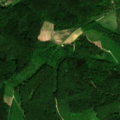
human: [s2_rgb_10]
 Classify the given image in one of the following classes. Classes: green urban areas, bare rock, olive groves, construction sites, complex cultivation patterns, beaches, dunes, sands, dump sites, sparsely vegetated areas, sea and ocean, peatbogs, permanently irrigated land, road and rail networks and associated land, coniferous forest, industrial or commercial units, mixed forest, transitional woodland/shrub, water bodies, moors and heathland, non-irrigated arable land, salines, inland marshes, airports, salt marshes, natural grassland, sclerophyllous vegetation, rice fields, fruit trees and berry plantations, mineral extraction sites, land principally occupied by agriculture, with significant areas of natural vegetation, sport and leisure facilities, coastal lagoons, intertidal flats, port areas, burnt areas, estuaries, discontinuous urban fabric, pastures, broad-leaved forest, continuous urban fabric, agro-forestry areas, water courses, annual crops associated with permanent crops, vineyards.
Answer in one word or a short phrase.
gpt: discontinuous urban fabric, non-irrigated arable land, broad-leaved forest